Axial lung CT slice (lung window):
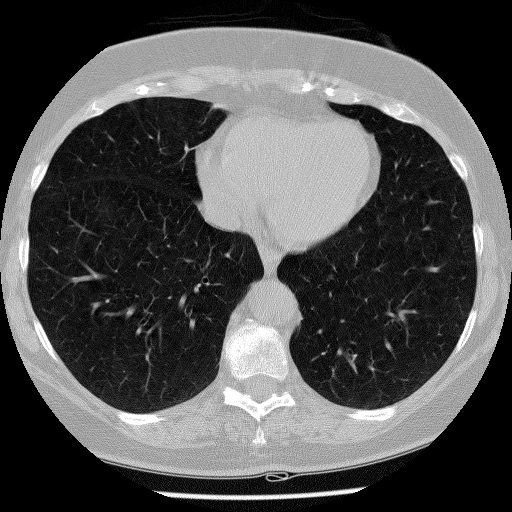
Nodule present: no